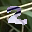
Label: 2